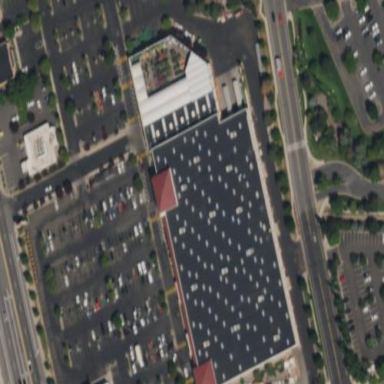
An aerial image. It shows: Retail building.